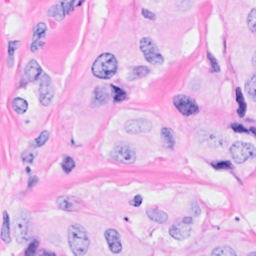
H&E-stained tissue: Breast